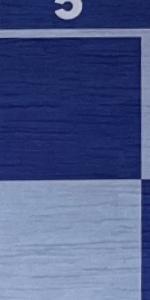
Label: Empty